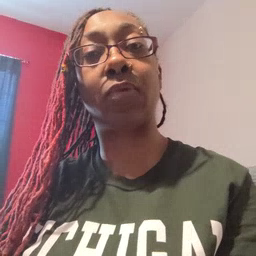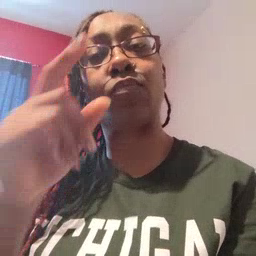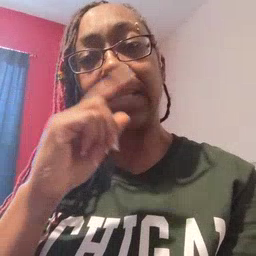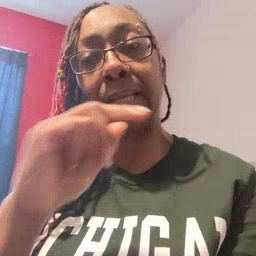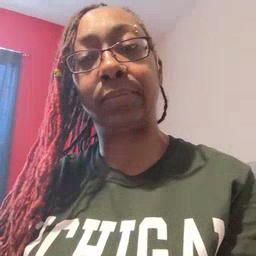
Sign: pretend